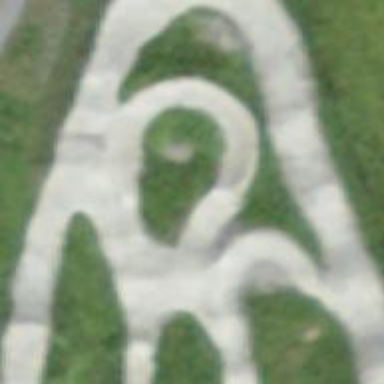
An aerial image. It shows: Concrete path.